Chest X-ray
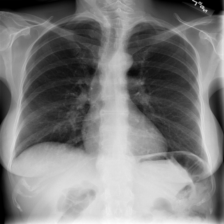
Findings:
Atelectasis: negative
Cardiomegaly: negative
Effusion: negative
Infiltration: negative
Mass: negative
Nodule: negative
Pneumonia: negative
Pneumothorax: negative
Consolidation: negative
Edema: negative
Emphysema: negative
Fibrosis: negative
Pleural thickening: negative
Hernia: negative